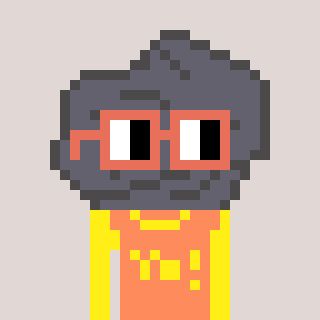
a pixel art character with square orange glasses, a rock-shaped head and a peachy-colored body on a warm background